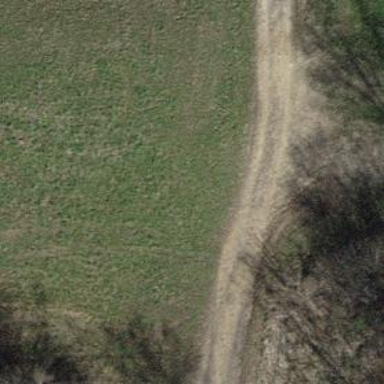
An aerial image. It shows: Track road with grade4 tracktype.